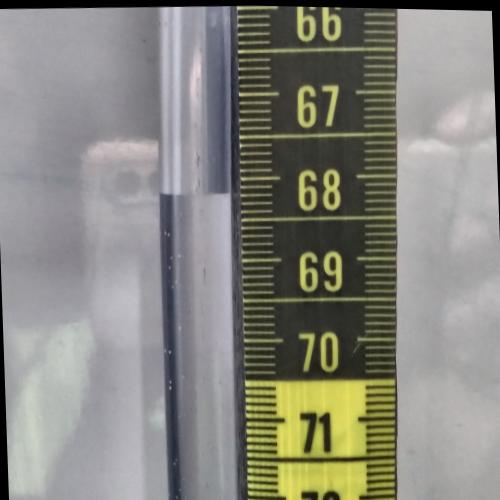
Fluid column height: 68.2 cm